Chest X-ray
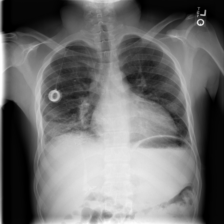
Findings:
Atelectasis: negative
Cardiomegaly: negative
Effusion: negative
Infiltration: negative
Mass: negative
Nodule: negative
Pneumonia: positive
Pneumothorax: negative
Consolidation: negative
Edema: negative
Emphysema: negative
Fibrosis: negative
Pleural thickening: negative
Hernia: negative